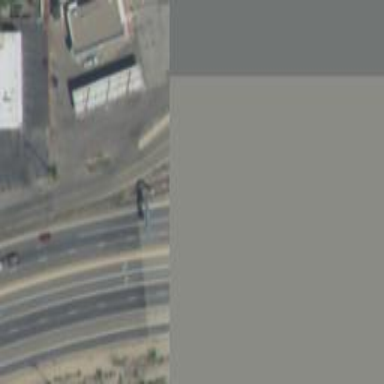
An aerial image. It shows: Asphalt trunk highway with grade 1 track type. It is expressway.